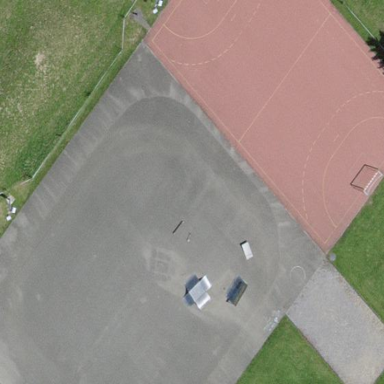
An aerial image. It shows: Multi-sport pitch for leisure and various sports activities.